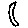
Label: moon